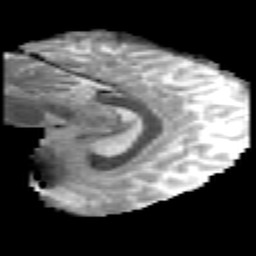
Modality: MD
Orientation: sagittal
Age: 27
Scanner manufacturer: philips
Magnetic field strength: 3 T
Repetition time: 8.604 s
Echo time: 0.1268 s